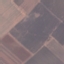
Land use / land cover: AnnualCrop